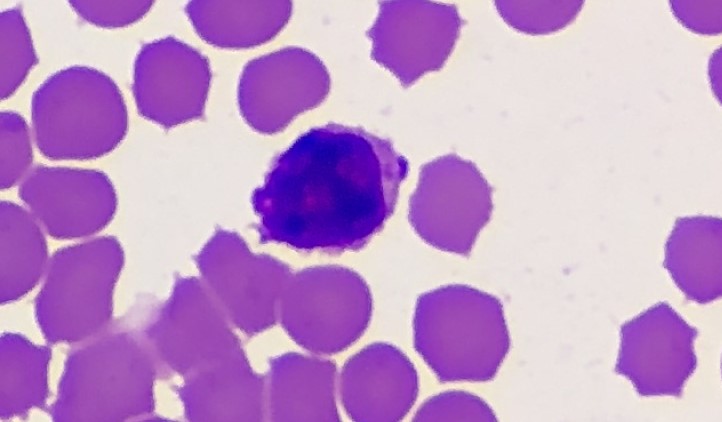
White blood cell type: Lymphocyte